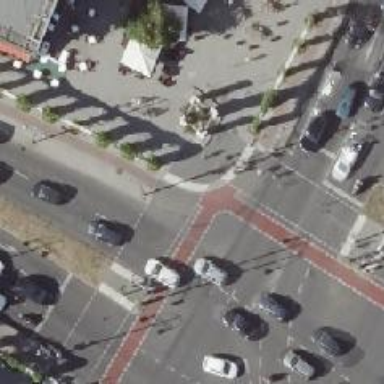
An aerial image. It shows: Road crossing with traffic signals.